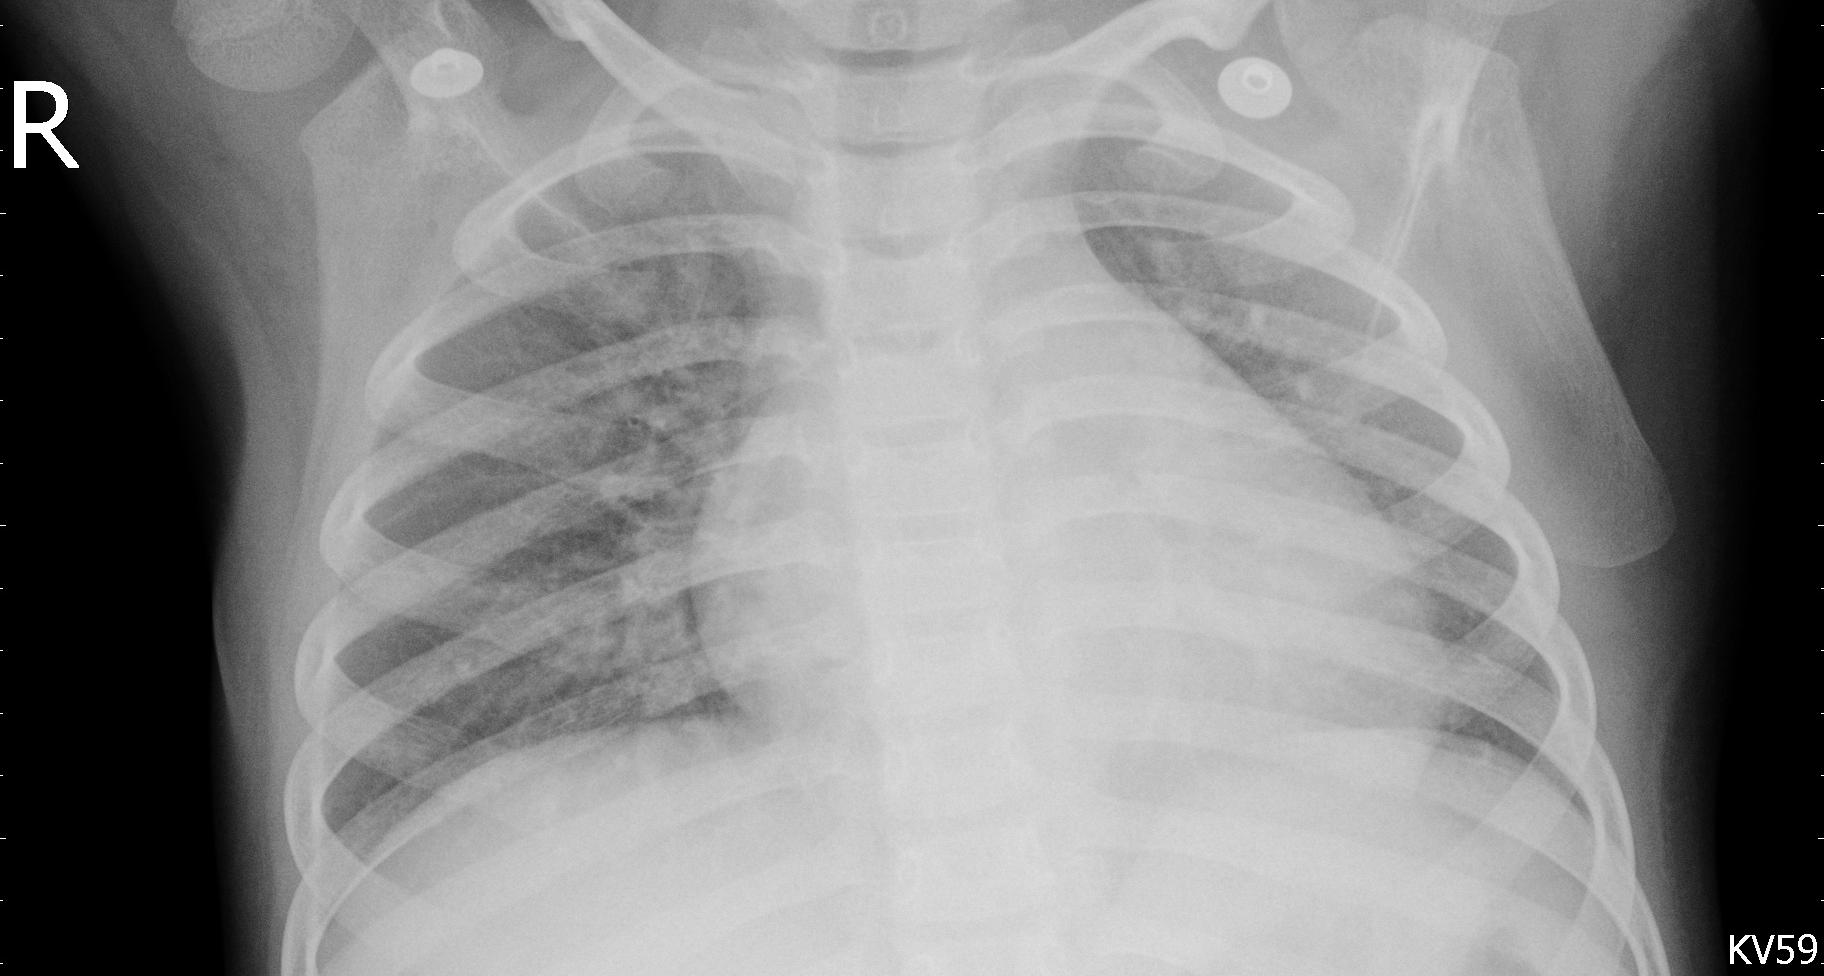
Diagnosis: PNEUMONIA